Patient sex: F
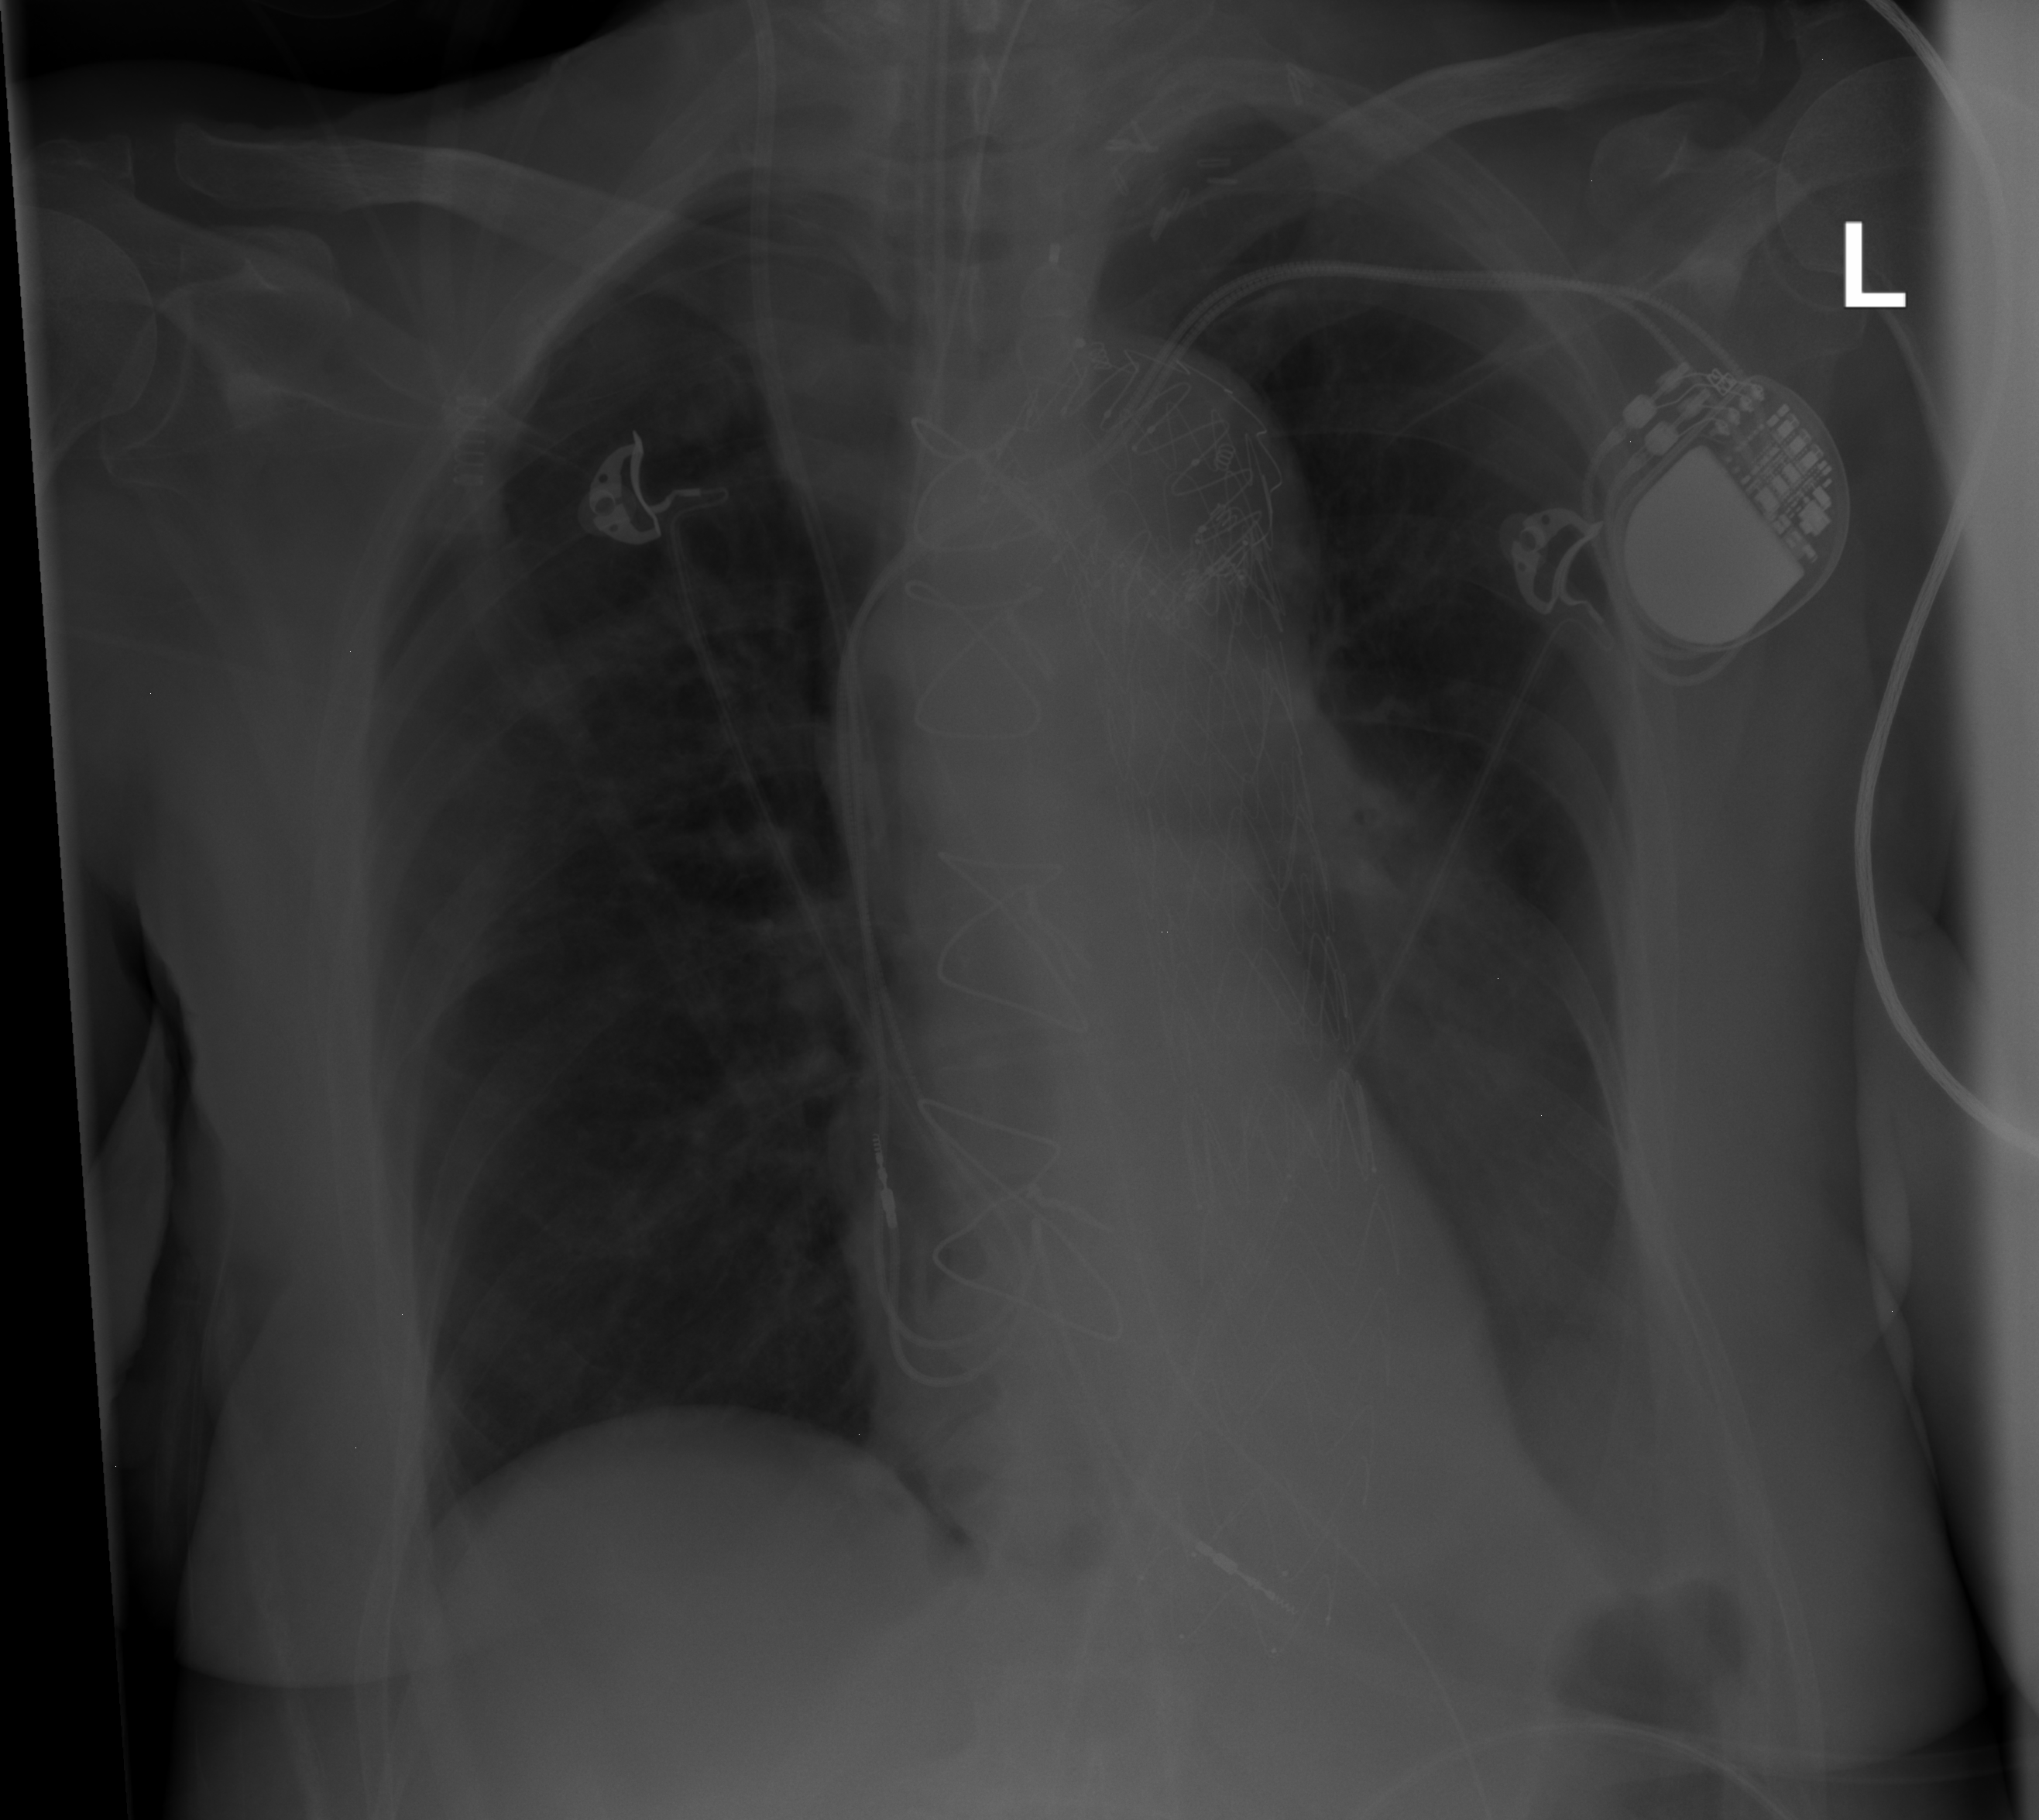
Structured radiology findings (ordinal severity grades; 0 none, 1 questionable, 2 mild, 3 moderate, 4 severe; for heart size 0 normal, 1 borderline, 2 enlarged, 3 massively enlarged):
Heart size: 0
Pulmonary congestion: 0
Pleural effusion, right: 0
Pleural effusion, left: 2
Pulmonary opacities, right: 0
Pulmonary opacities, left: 0
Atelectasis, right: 0
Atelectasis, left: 2